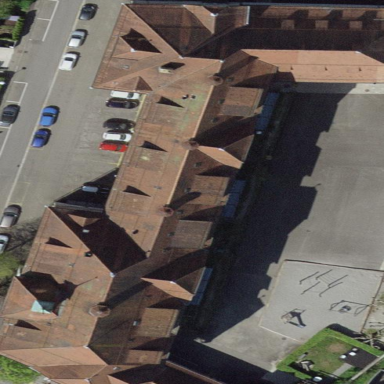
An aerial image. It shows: School building with half-hipped roof.